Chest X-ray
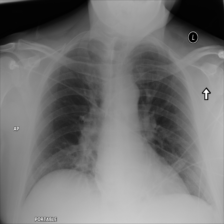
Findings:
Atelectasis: negative
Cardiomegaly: negative
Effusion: negative
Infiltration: negative
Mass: negative
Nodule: negative
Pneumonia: negative
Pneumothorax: negative
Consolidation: negative
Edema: negative
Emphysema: negative
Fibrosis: negative
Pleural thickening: negative
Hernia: negative